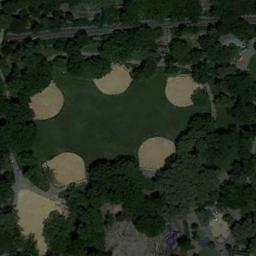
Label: baseball_diamond